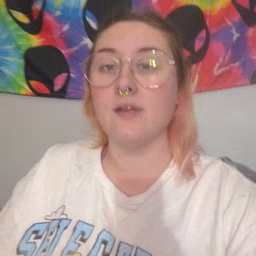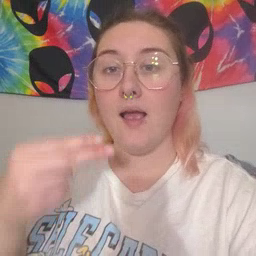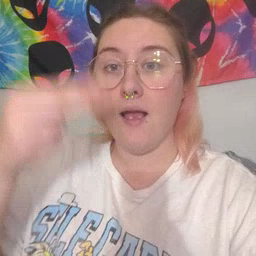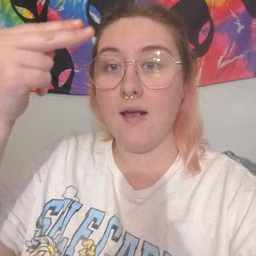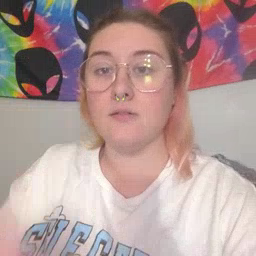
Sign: high